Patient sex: M
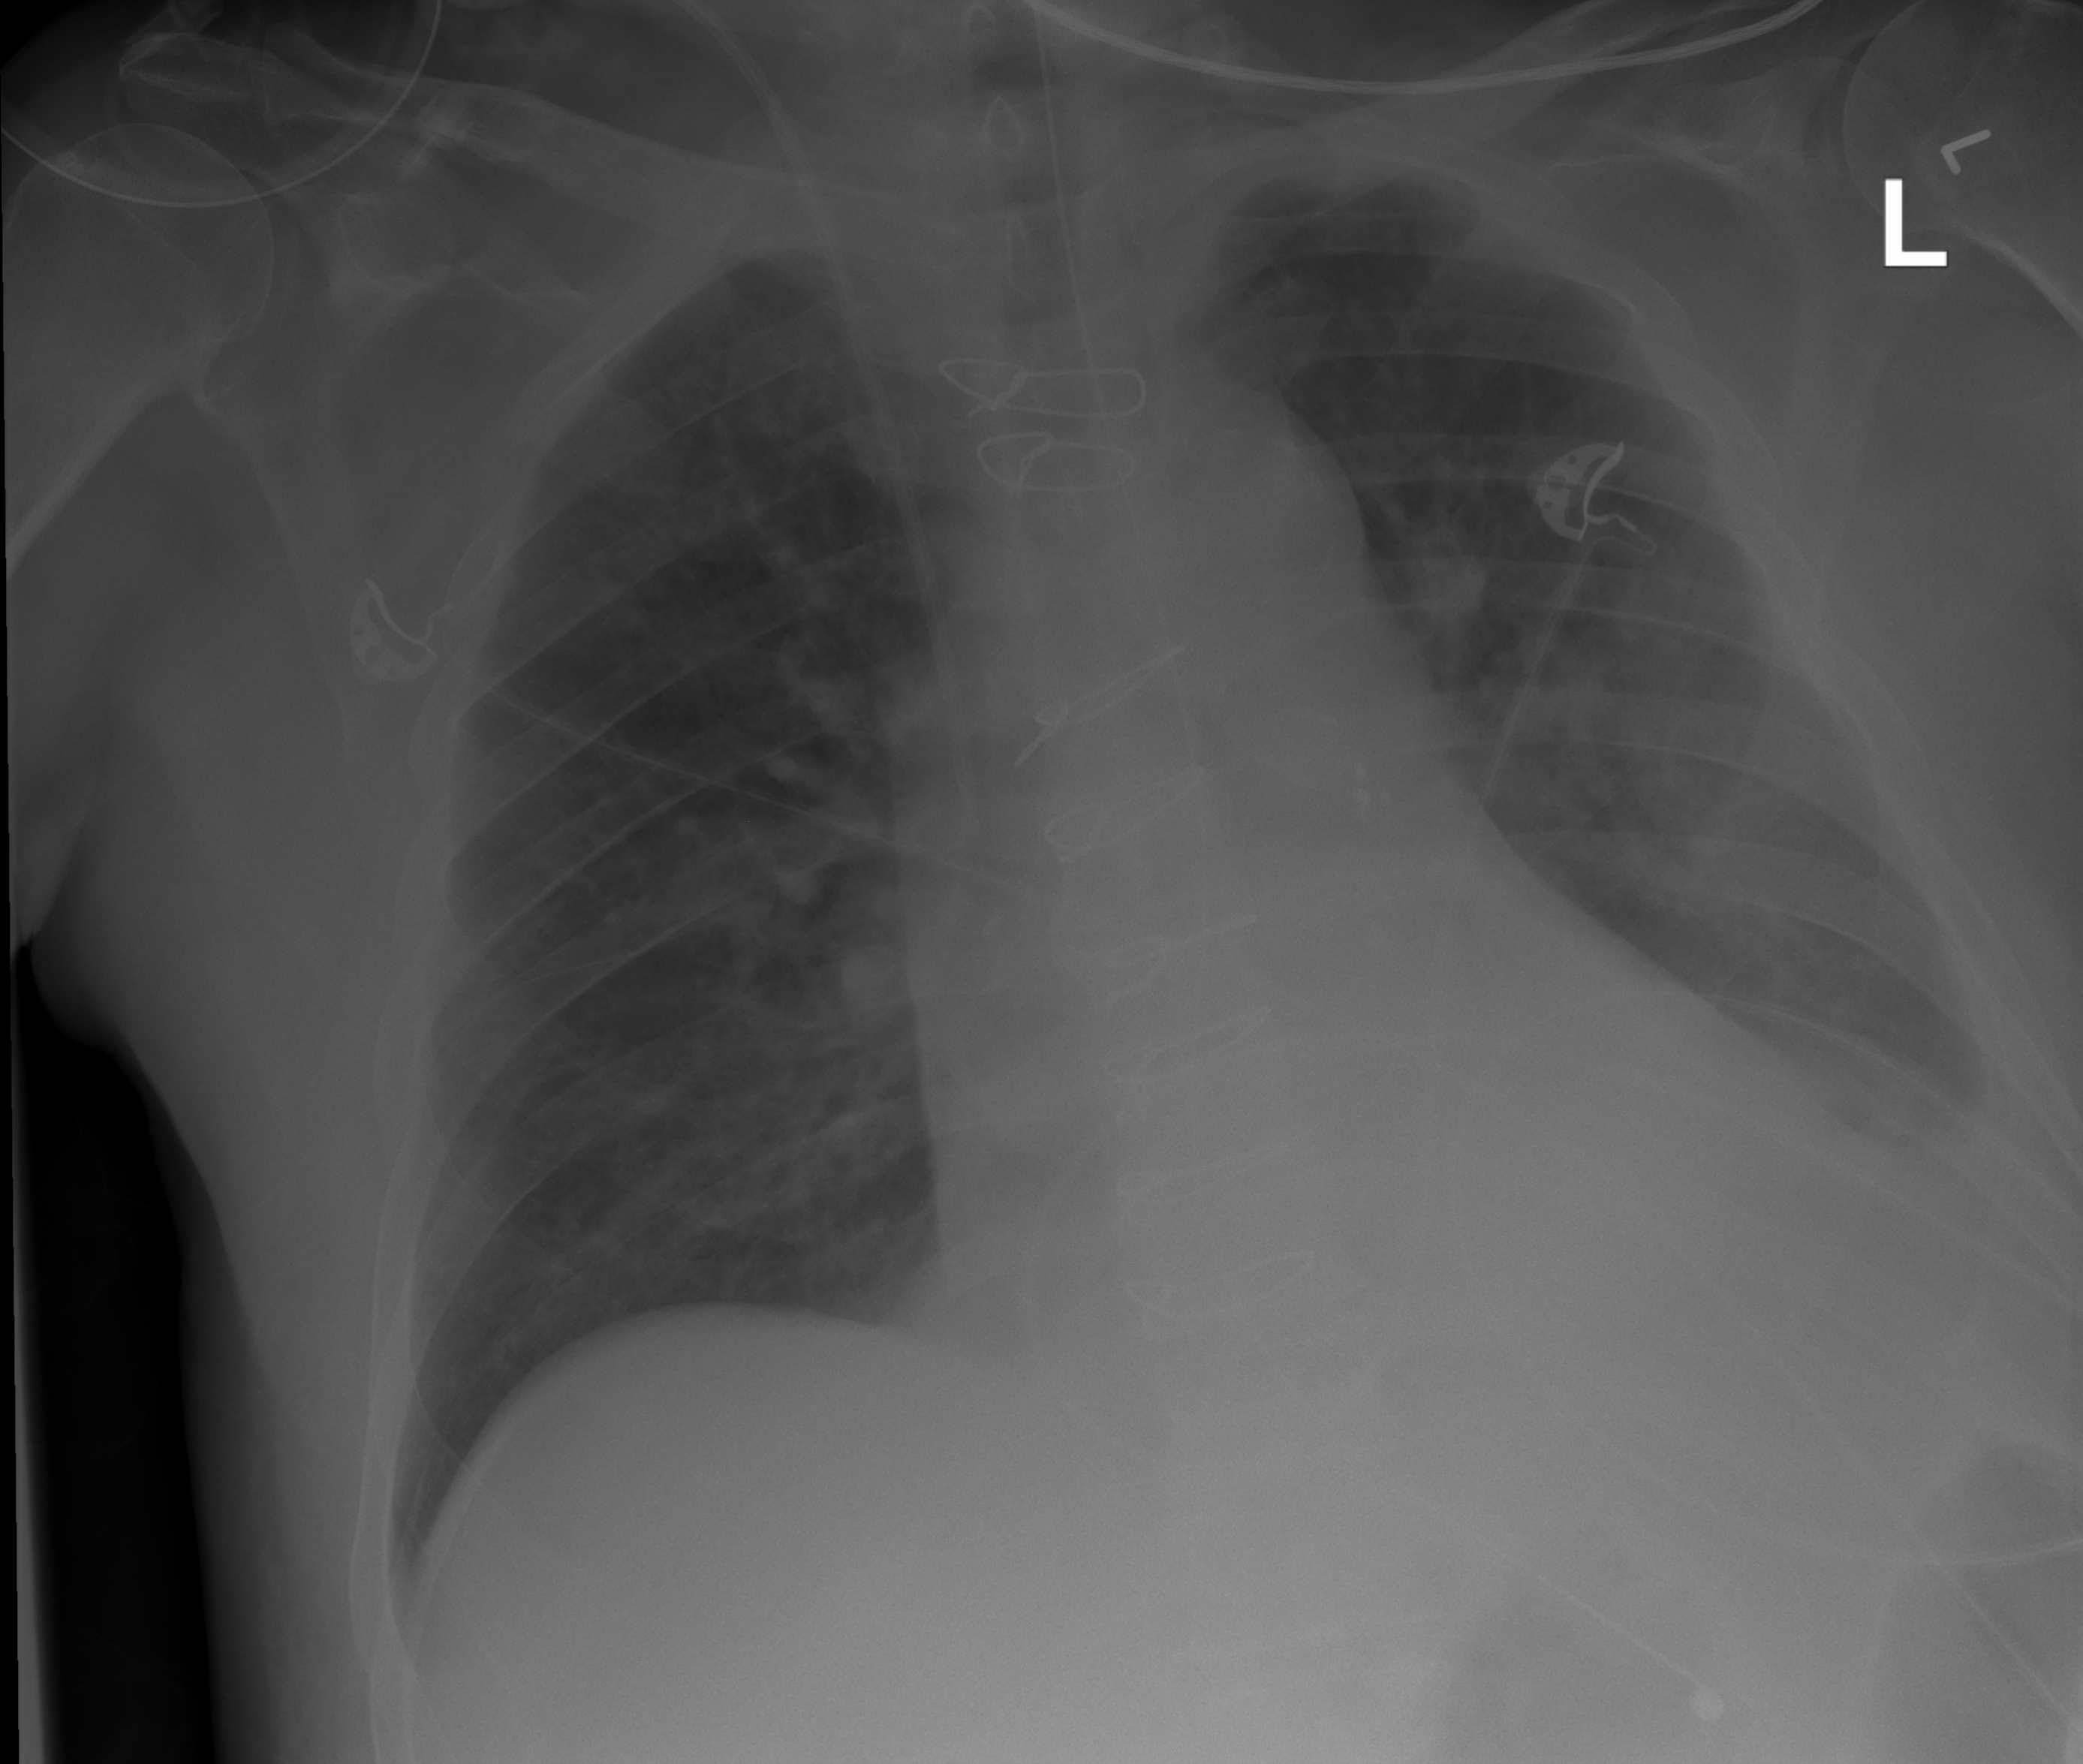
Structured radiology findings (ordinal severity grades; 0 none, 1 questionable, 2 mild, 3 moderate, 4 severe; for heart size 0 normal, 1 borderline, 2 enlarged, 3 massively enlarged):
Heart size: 2
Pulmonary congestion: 2
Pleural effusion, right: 0
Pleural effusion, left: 2
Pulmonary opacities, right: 2
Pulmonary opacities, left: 2
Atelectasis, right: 0
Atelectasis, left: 2